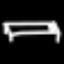
Label: bed